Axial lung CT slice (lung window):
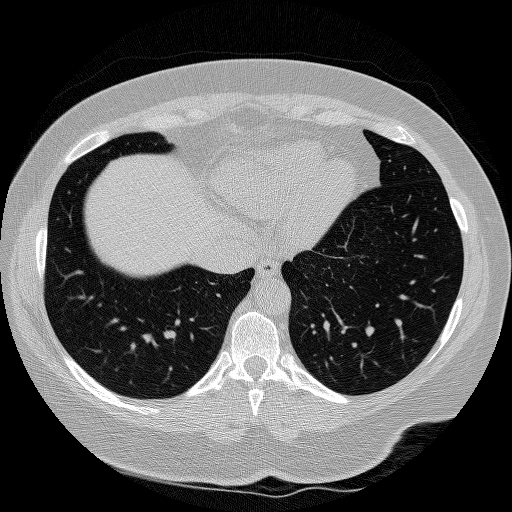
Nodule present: no